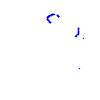
Particle: proton